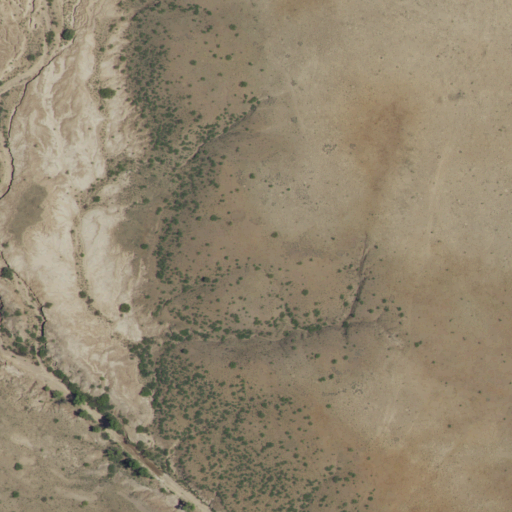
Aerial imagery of valley in New Mexico named Shields Canyon containing shrub, barren land, and grassland